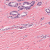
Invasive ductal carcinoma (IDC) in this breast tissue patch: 1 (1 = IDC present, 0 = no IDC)